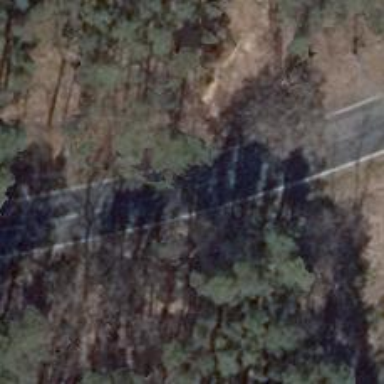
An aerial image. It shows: Secondary road with asphalt surface.